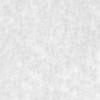
Label: no_change